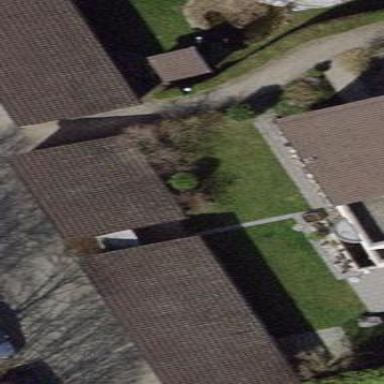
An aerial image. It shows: Group of garages.